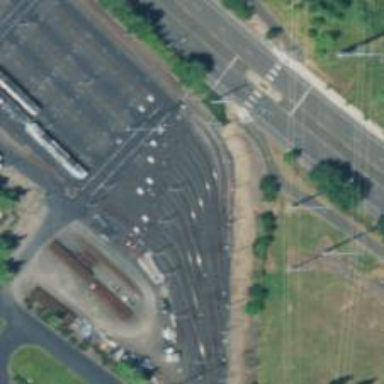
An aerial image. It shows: Light rail service yard with electrified contact lines.